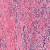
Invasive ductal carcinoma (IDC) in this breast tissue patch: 0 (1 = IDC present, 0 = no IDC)